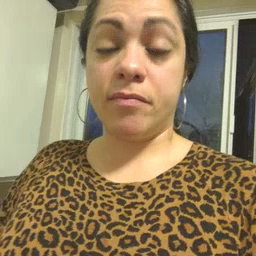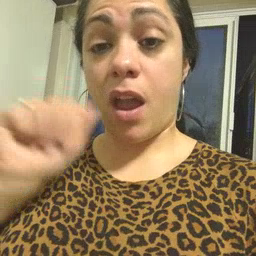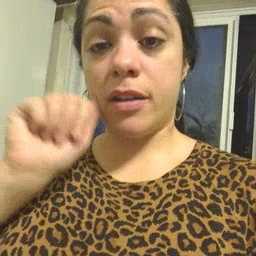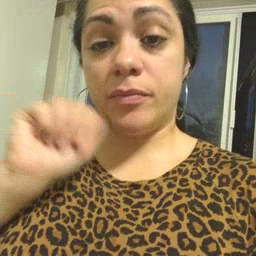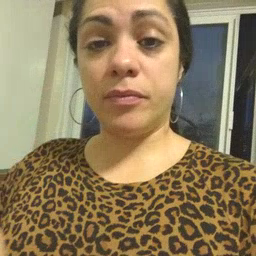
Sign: aunt